Field crop: maize
Growth stage: 2
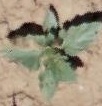
Species: datura